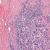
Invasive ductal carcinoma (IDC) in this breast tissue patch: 1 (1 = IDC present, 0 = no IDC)